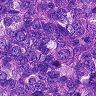
Metastatic tissue present: yes